Question: I made custom listview that loads alot of stuff from phone storage and when I scroll down listview text disappears like this :

then if I scroll up text that was visible will disappear too, with classic listview all text was shown. Here is my Adapter code :
'''
public MusicAdapter(Context context, int layoutResourceId, ListView data[]){
super();
mContext = context;
this.layoutResourceId = layoutResourceId;
this.context = context;
this.data = data;
}
public int getCount() {
return count;
}
public Object getItem(int position) {
return position;
}
public long getItemId(int position) {
return position;
}
public View getView(int position, View convertView, ViewGroup parent) {
View row = convertView;
ListViewHolder holder = null ;
String id = null;
if(row == null){
LayoutInflater inflater = getLayoutInflater();
row = inflater.inflate(R.layout.listview_item_row, parent, false);
holder = new ListViewHolder();
music_column_index = musiccursor.getColumnIndexOrThrow(MediaStore.Audio.Media.DISPLAY_NAME);
musiccursor.moveToPosition(position);
id = musiccursor.getString(music_column_index);
holder.imgIcon = (ImageView)row.findViewById(R.id.imgIcon);
holder.txtTitle = (TextView)row.findViewById(R.id.txtTitle);
holder.txtTitle.setText(id);
holder.imgIcon.setImageResource(R.drawable.musicc);
row.setTag(holder);
} else {
holder = (ListViewHolder)row.getTag();
}
holder.txtTitle.setVisibility(View.VISIBLE);
holder.txtTitle.setText(id);
holder.imgIcon.setImageResource(R.drawable.musicc);
return row;
}
'''
And row :
'''
<LinearLayout
xmlns:android="http://schemas.android.com/apk/res/android"
android:orientation="horizontal"
android:layout_width="fill_parent"
android:layout_height="fill_parent"
android:padding="10dp">
<ImageView android:id="@+id/imgIcon"
android:layout_width="wrap_content"
android:layout_height="fill_parent"
android:gravity="center_vertical"
android:layout_alignParentTop="true"
android:layout_alignParentBottom="true"
android:layout_marginRight="15dp"
android:layout_marginTop="5dp"
android:layout_marginBottom="5dp" />
<TextView android:id="@+id/txtTitle"
android:layout_width="fill_parent"
android:layout_height="fill_parent"
android:gravity="center_vertical"
android:layout_alignParentTop="true"
android:layout_alignParentBottom="true"
android:textStyle="bold"
android:textSize="22dp"
android:textColor="#000000"
android:layout_marginTop="5dp"
android:layout_marginBottom="5dp" />
</LinearLayout>
'''
main.xml :
'''
<?xml version="1.0" encoding="utf-8"?>
<LinearLayout xmlns:android="http://schemas.android.com/apk/res/android"
android:orientation="vertical" android:layout_width="fill_parent"
android:layout_height="fill_parent">
<ListView
android:id="@+id/PhoneMusicList"
android:layout_width="match_parent"
android:layout_height="wrap_content"
android:cacheColorHint="#<PHONE>"
android:scrollingCache="false"
>
</ListView>
</LinearLayout>
'''
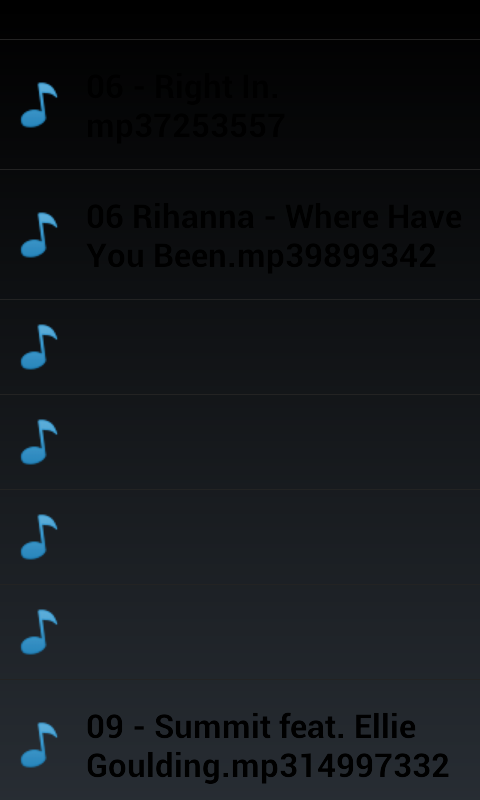
Answer: You need to move this code outside the if-statement (above or below):
'''
music_column_index = musiccursor.getColumnIndexOrThrow(MediaStore.Audio.Media.DISPLAY_NAME);
musiccursor.moveToPosition(position);
id = musiccursor.getString(music_column_index);
'''
Otherwise 'id' is 'null' when your code runs through the else-branch.